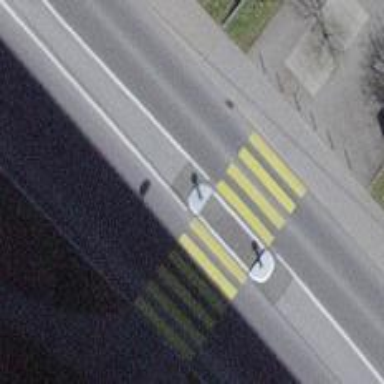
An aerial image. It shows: Uncontrolled zebra crossing with central island.